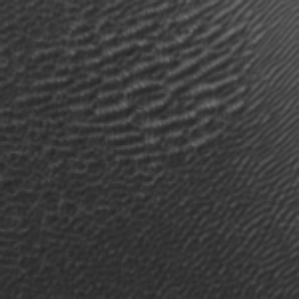
Label: frost